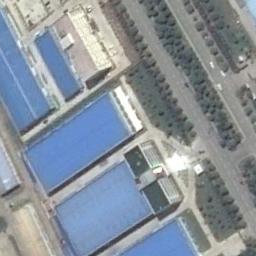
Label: industrial_area